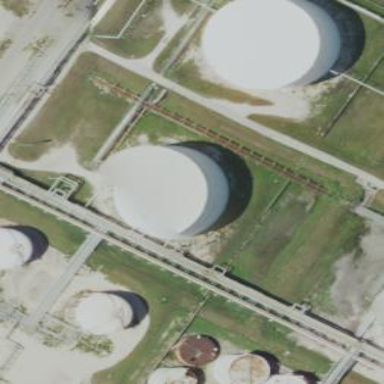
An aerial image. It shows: Storage tank that is man-made.